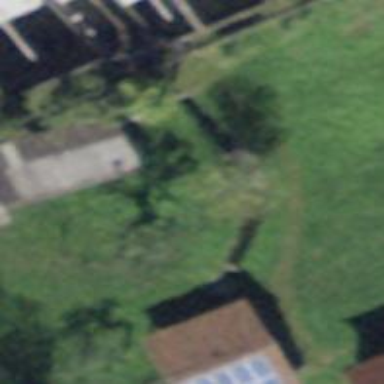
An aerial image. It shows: Shed.